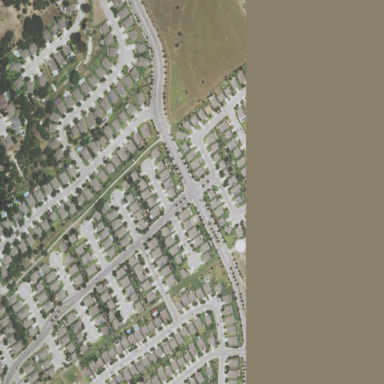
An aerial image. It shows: Residential area composed of single-family homes.